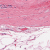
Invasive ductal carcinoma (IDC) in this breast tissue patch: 0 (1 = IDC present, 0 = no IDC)